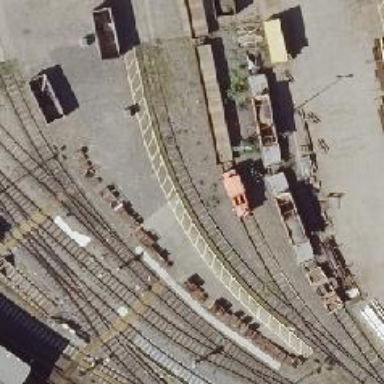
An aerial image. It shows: Yard for service or maintenance purposes.